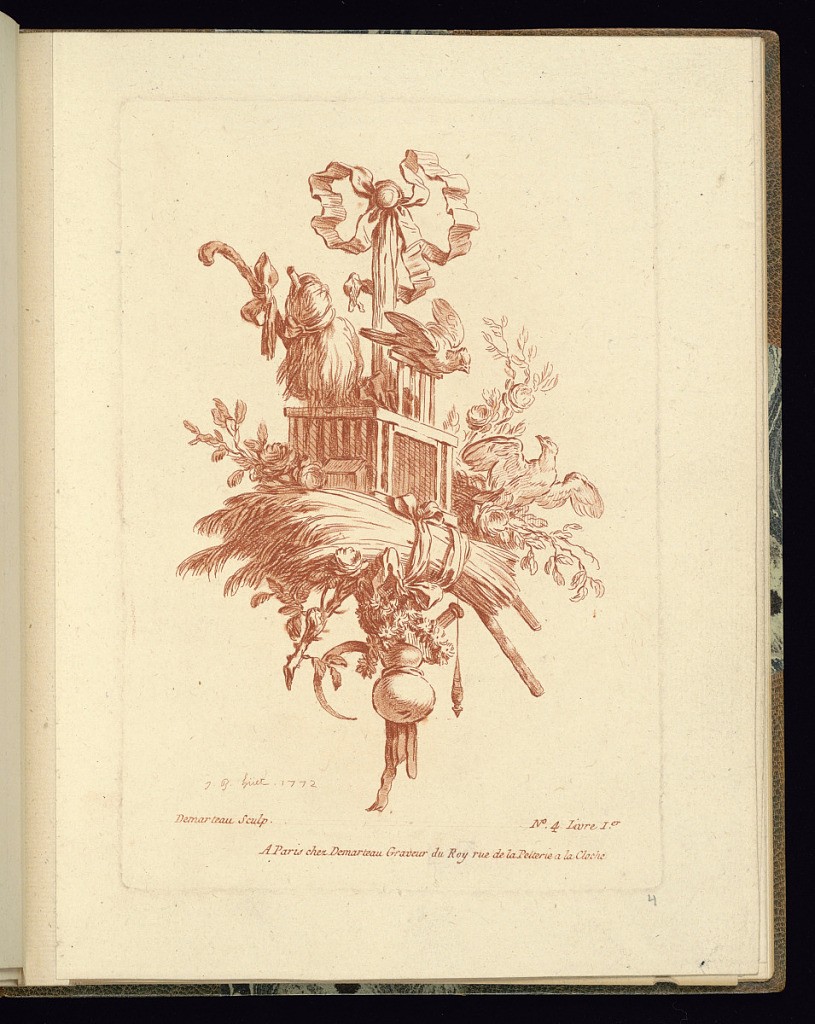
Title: Trophy Design
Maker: Jean-Baptiste Huet, French, 1745 – 1811
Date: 1772
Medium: Crayon manner etching in red ink on laid paper
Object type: Print
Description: Fourth plate from a series of four ornament prints of designs for trophies. Hanging from tied ribbons - foliate branches with flowers, a birdcage with two birds, one sitting on top of the cage, a bundle of wheat, and a sickle. The plate is numbered, dated, and signed.